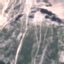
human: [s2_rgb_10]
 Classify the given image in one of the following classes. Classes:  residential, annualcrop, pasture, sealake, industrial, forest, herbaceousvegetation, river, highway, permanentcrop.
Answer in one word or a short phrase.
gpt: HerbaceousVegetation